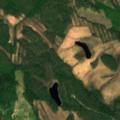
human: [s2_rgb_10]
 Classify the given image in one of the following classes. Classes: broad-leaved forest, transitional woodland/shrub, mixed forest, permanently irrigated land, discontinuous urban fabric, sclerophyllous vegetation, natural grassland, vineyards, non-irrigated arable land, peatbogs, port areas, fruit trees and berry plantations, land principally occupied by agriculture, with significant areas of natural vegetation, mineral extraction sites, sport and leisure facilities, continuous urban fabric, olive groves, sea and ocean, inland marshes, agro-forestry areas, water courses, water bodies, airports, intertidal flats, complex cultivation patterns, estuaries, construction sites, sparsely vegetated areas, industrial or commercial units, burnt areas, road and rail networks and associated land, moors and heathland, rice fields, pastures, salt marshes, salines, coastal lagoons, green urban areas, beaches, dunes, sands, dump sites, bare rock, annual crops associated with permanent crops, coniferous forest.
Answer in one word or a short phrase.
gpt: coniferous forest, mixed forest, transitional woodland/shrub, peatbogs